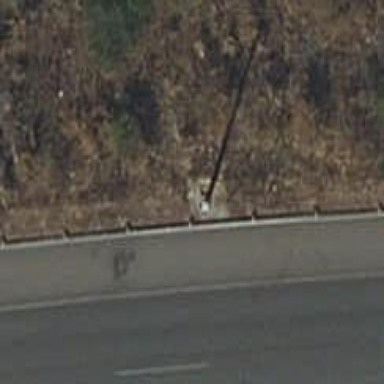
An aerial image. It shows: Guard rail as barrier.